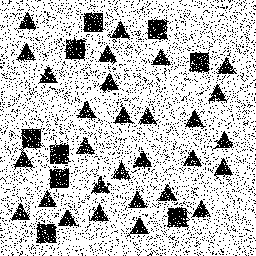
Squares: 9
Triangles: 29
Stars: 0
Total shapes: 38